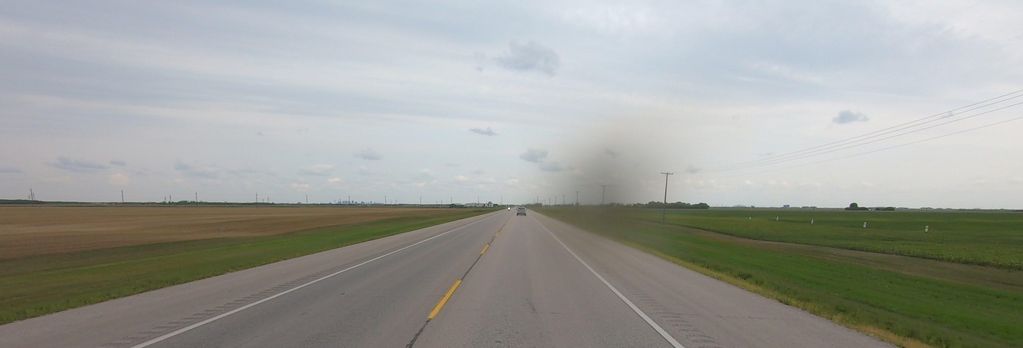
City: winnipeg